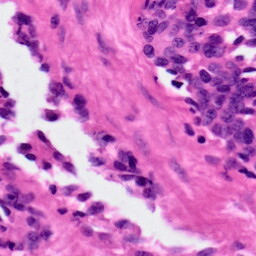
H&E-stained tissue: Ovarian